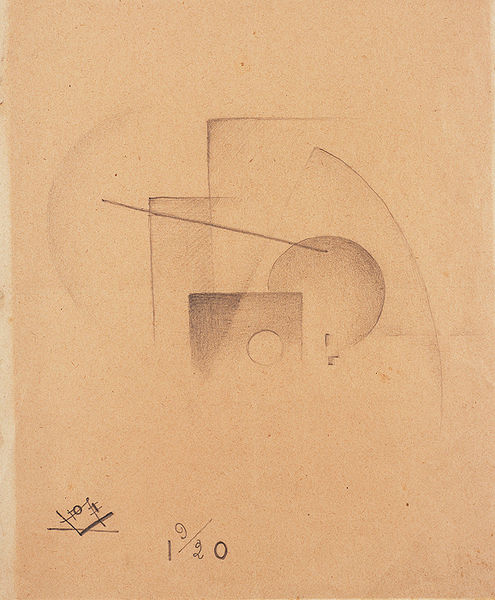
Titel: Geometrical Design, Geometrical Design
Künstler: Ivan Kliun
Standort: Amherst (Massachusetts, USA)
Institution: Mead Art Museum, Amherst College
Schlagwörter: beige, black, print, drawing, paper, black and white, impressionism, shadow, illustration, line, sketch, abstract, rectangle, square, pencil, circle, form, lines, shapes, shading, simple, script, round, geometry, angle, impression, shape, quadrat, triangle, skizze, formen, schattierung, zirkel, geometrie, kreis, curve, number, sphere, hole, 1920, spere, 20, 9, dimensional, 120, division, loch, linie, winkel, segment, abstakt